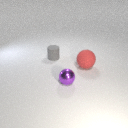
small purple metal sphere to the right of small gray rubber cylinder